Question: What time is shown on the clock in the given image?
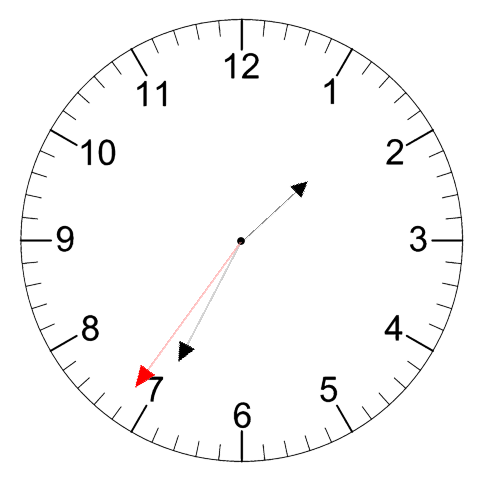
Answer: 01:34:36